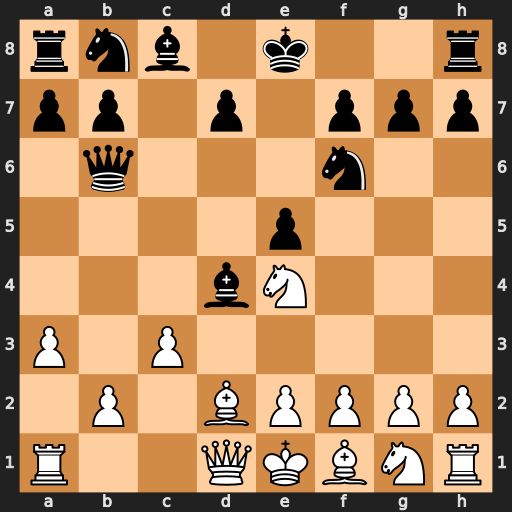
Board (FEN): rnb1k2r/pp1p1ppp/1q3n2/4p3/3bN3/P1P5/1P1BPPPP/R2QKBNR
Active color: w
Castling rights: KQkq
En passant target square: -
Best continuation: Nxf6+ Qxf6 cxd4